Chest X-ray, AP view. Patient: 79 years old, sex M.
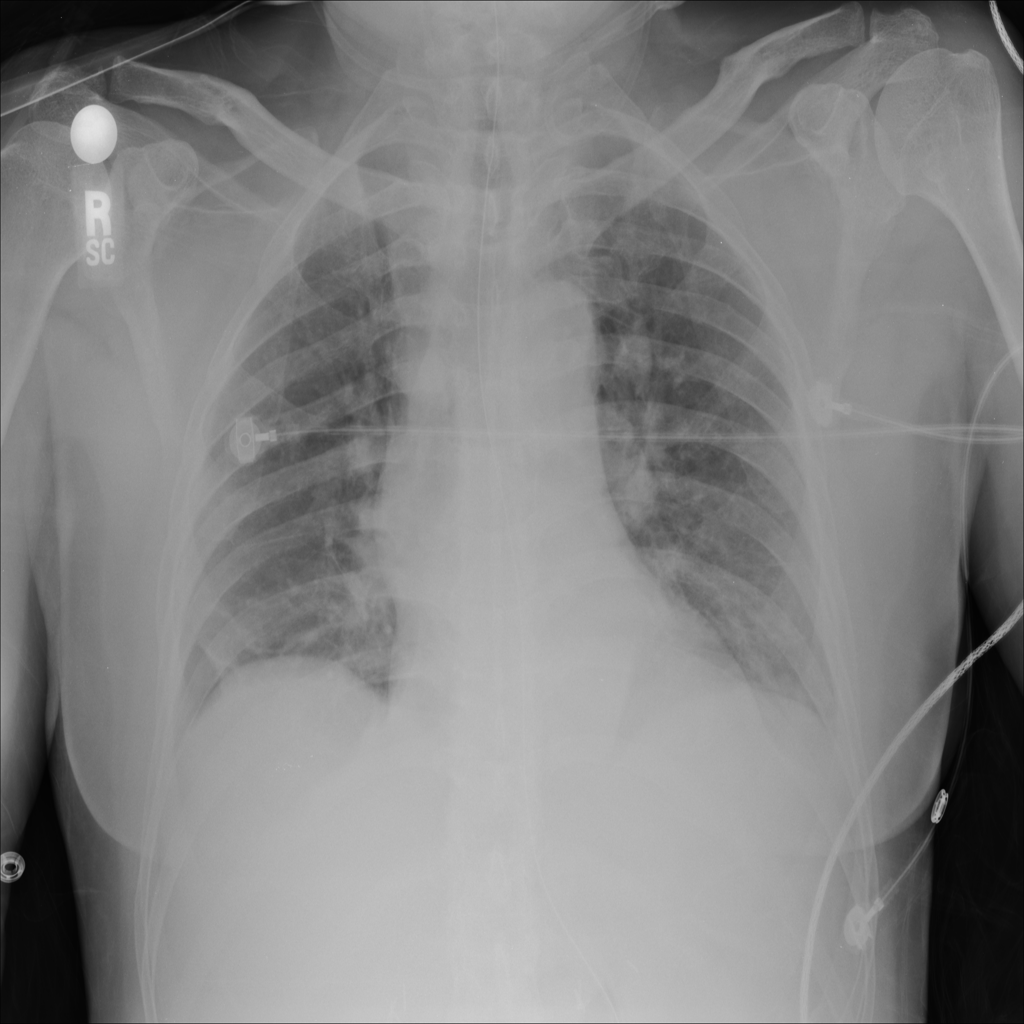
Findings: Nodule